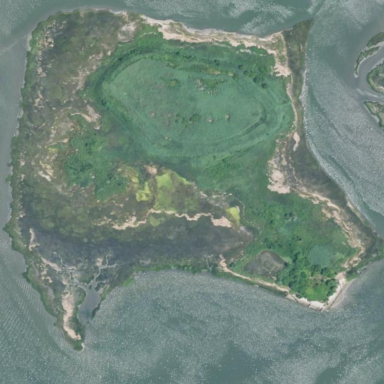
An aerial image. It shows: Islet located along the natural coastline.